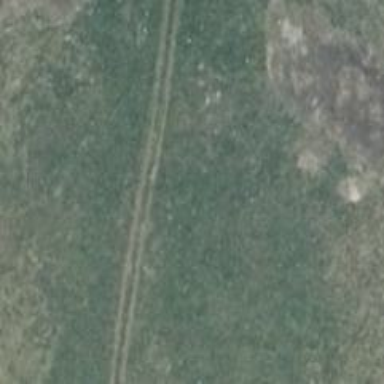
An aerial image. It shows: Track with very rough surface.